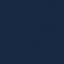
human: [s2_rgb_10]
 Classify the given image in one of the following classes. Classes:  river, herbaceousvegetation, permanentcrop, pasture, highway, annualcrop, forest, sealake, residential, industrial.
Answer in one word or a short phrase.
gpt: SeaLake